Field crop: tomato
Growth stage: 2
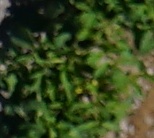
Species: tomato